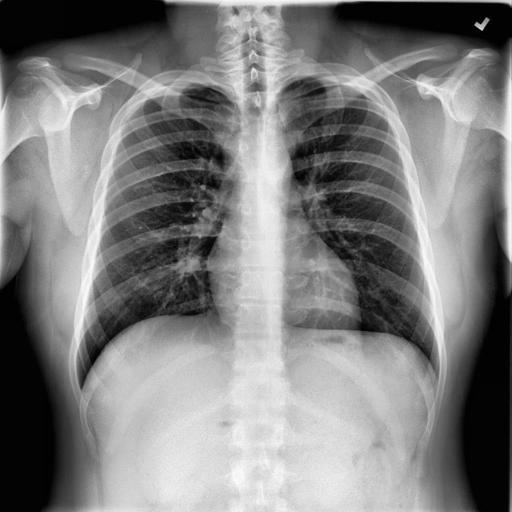
Finding: NORMAL